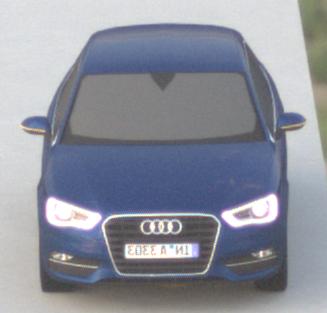
Make: Audi
Model: A3 1.2 TFSI
Detailed model: A3 (8V)
Model produced from: 2013/02
Model produced until: 2014/05
Doors: 3
Color: blue
Road condition: dry road
Daytime: sunrise or sunset
Contrast: low contrast